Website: crate-barrel
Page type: billing-address
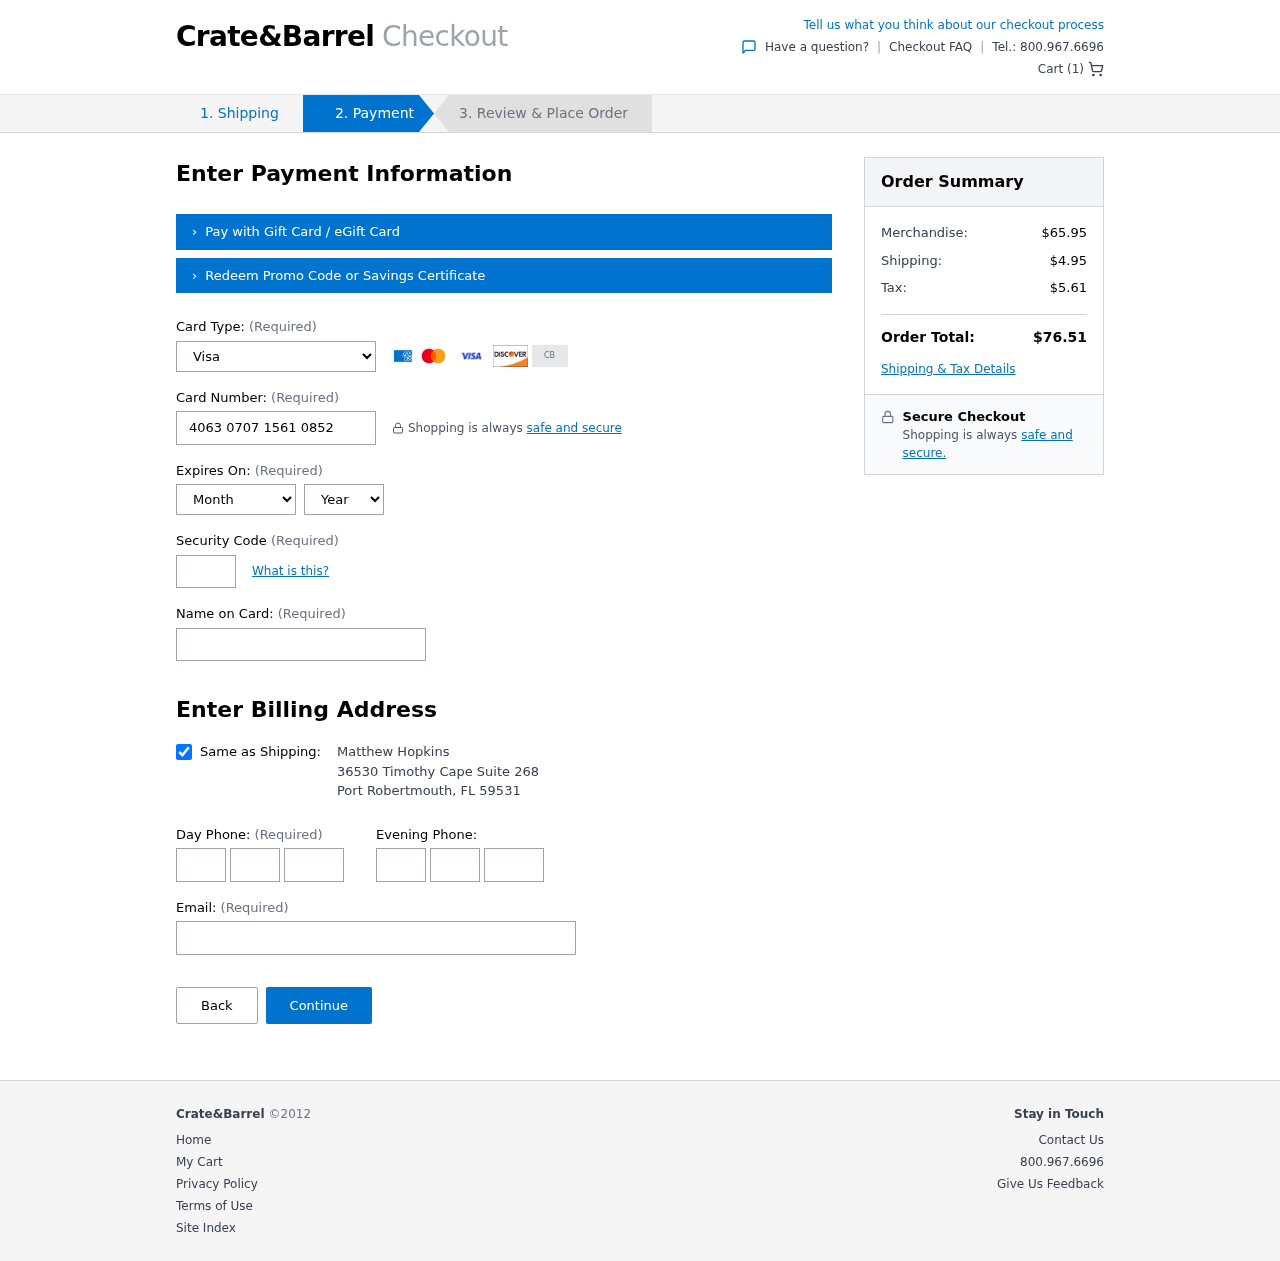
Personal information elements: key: PII_CARD_CVV
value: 838
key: PII_CARD_EXPIRY_MONTH
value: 03
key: PII_CARD_EXPIRY_YEAR
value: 29
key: PII_CARD_NUMBER
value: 4063 0707 1561 0852
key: PII_CARD_TYPE
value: Visa
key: PII_CITY
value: Port Robertmouth
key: PII_EMAIL
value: matthew.hopkins@hotmail.com
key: PII_FULLNAME
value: Matthew Hopkins
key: PII_PHONE_ALT_AREA
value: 893
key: PII_PHONE_ALT_PREFIX
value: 202
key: PII_PHONE_ALT_SUFFIX
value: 2832
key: PII_PHONE_AREA
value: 401
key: PII_PHONE_PREFIX
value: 403
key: PII_PHONE_SUFFIX
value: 4692
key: PII_POSTCODE
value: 59531
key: PII_STATE_ABBR
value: FL
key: PII_STREET
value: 36530 Timothy Cape Suite 268
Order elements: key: ORDER_NUM_ITEMS
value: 1
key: ORDER_SUBTOTAL
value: $65.95
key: ORDER_SHIPPING_COST
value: $4.95
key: ORDER_TAX
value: $5.61
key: ORDER_TOTAL
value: $76.51